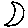
Label: moon